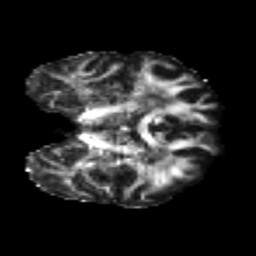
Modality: FA
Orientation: coronal
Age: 24
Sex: male
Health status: healthy
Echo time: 0.074 s